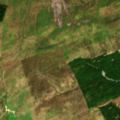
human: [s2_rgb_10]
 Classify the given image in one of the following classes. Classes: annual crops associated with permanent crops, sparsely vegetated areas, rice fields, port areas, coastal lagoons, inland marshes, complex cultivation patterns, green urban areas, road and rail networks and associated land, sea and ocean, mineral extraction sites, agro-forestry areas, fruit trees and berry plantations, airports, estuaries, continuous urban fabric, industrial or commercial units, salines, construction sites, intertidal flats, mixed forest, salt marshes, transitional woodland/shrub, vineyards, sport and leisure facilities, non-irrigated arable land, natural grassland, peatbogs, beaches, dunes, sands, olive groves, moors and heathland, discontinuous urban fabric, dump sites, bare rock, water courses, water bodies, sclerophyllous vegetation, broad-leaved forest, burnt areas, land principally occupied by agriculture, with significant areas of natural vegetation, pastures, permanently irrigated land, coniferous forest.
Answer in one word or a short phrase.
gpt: pastures, coniferous forest, moors and heathland, transitional woodland/shrub, peatbogs